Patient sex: F
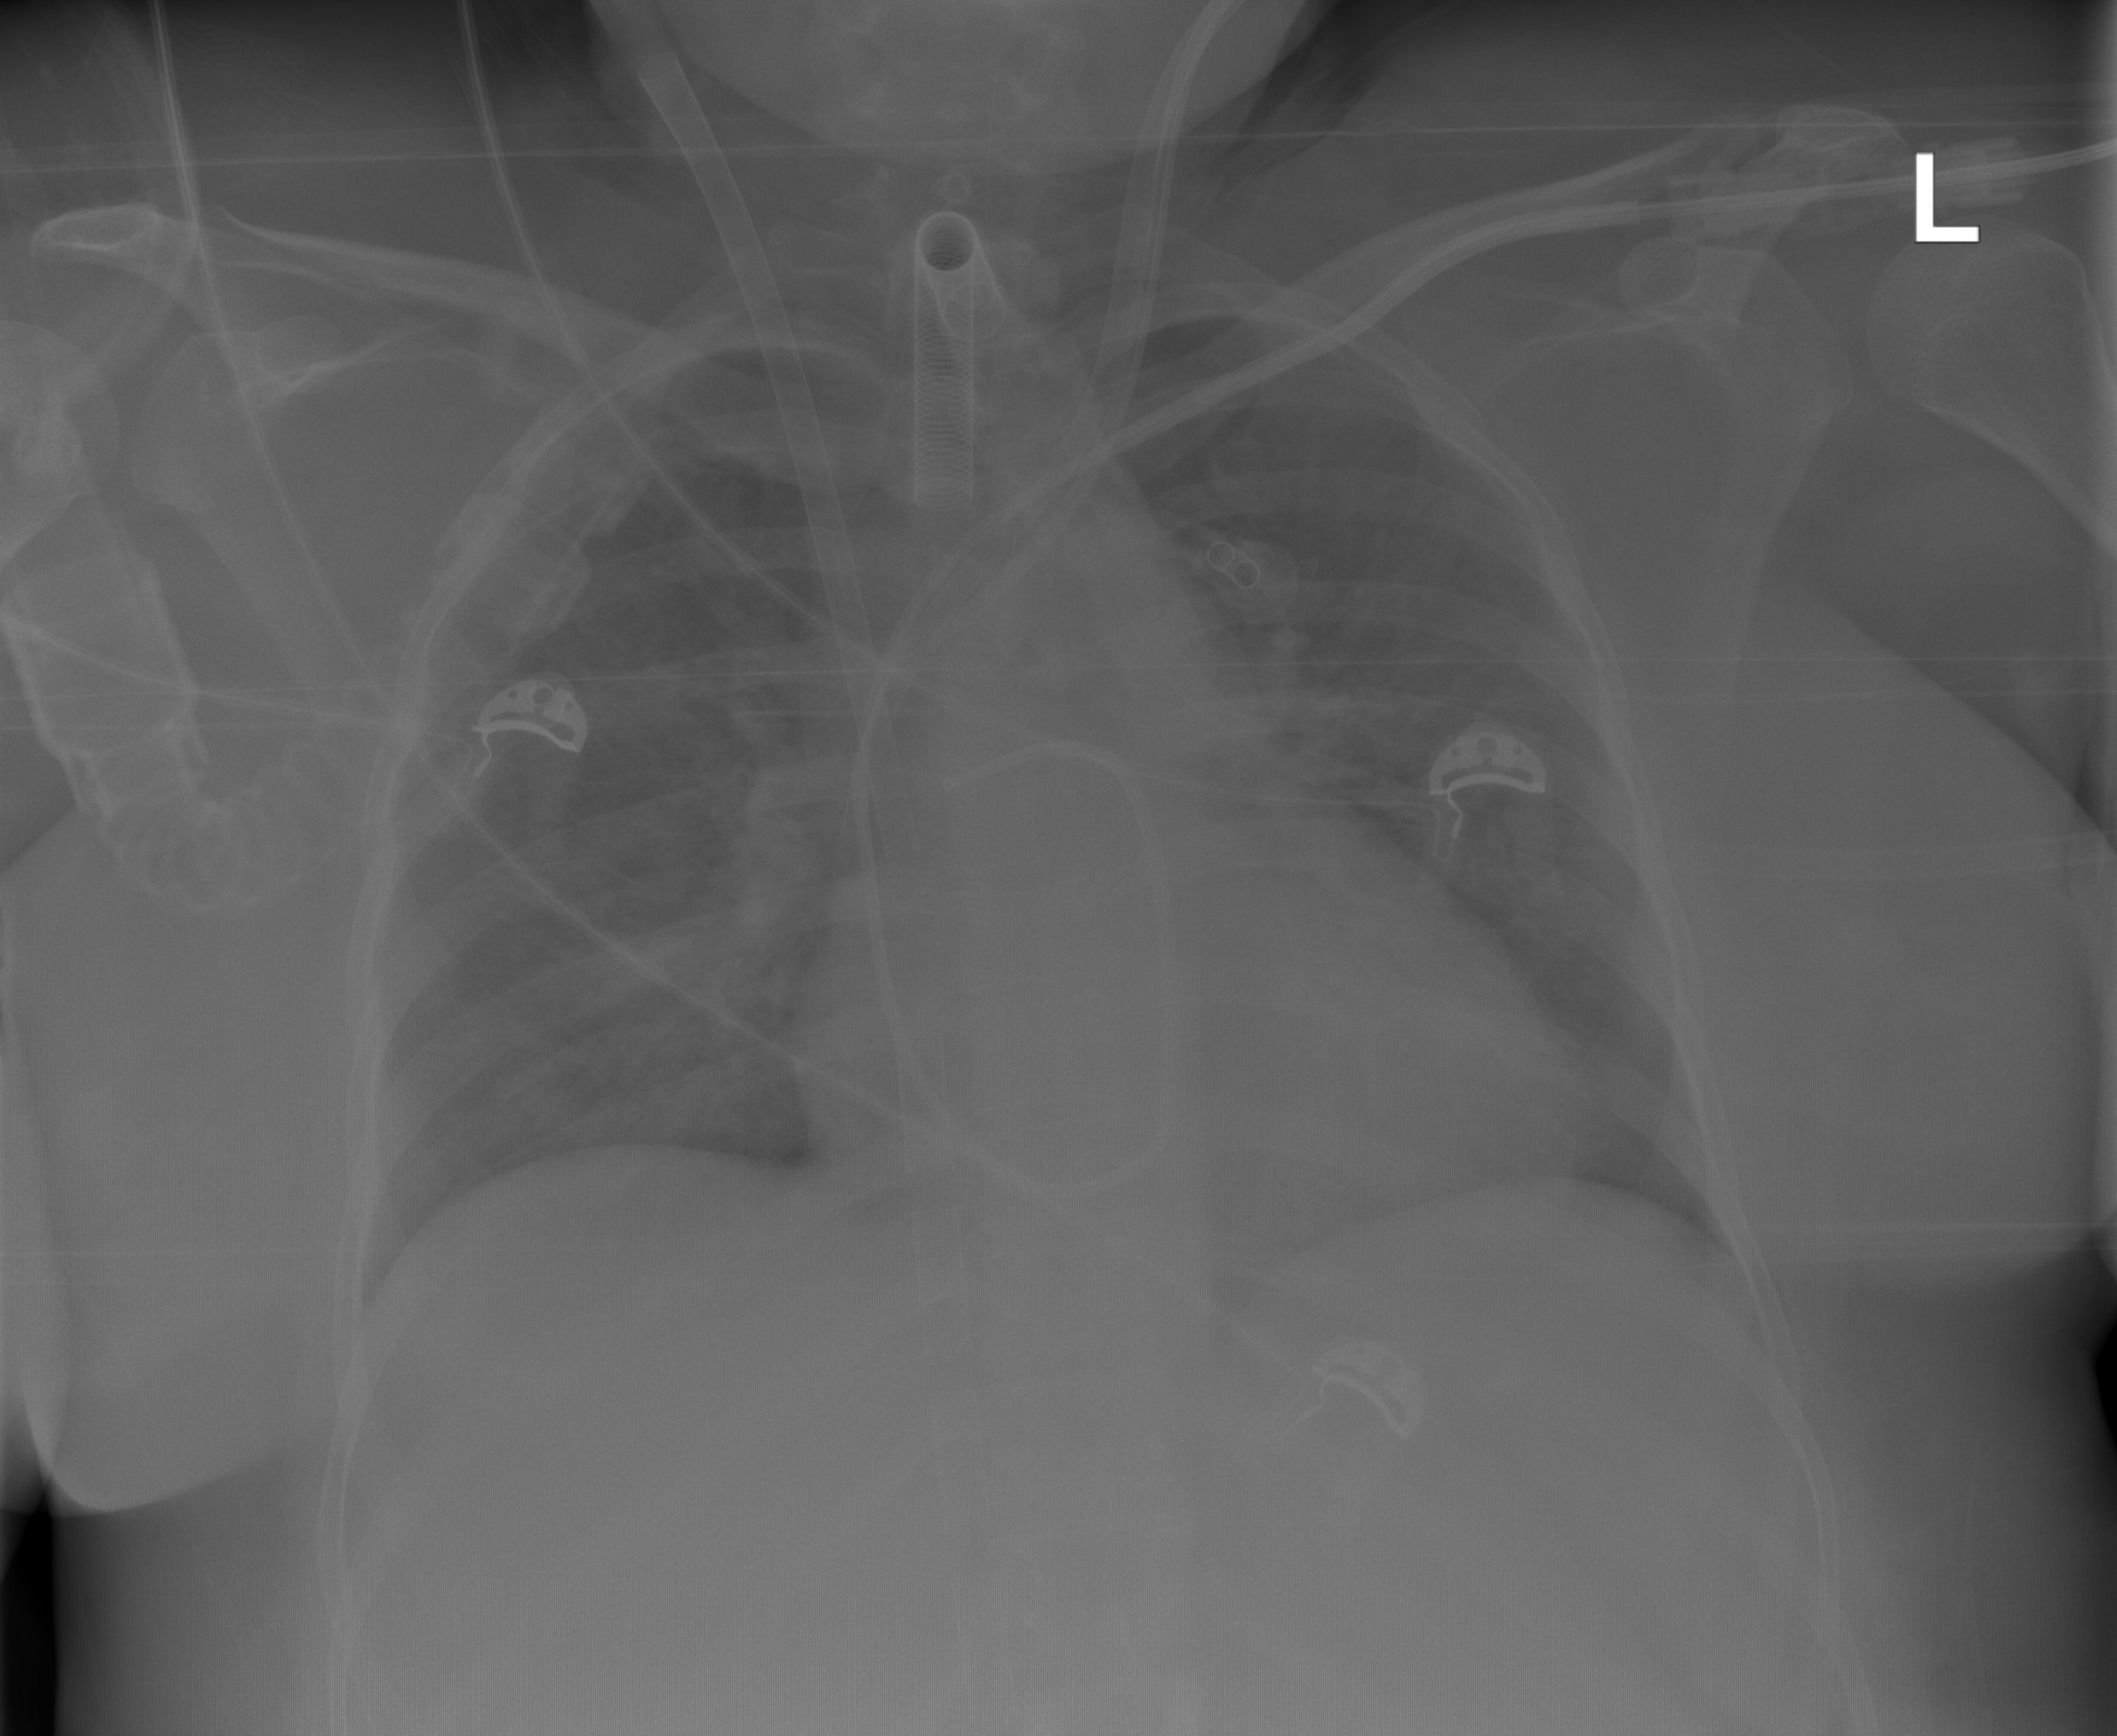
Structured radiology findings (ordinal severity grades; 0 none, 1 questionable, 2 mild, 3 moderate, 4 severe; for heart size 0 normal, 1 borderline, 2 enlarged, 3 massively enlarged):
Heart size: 2
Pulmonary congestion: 2
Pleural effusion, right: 0
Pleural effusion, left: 0
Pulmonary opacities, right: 2
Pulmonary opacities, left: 2
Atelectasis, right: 0
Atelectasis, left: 0